如图，在$\triangle ABC$中，$D$是$AB$边上任意一点，$F$是$AC$的中点，过点$C$作$CE\parallel AB$交$DF$的延长线于点$E$，连接$AE$，$CD$.

(1)求证：四边形$ADCE$是平行四边形；

(2)若$\angle B=30^\circ$，$\angle CAB=45^\circ$，$CD=BD=4$，求$AD$的长.
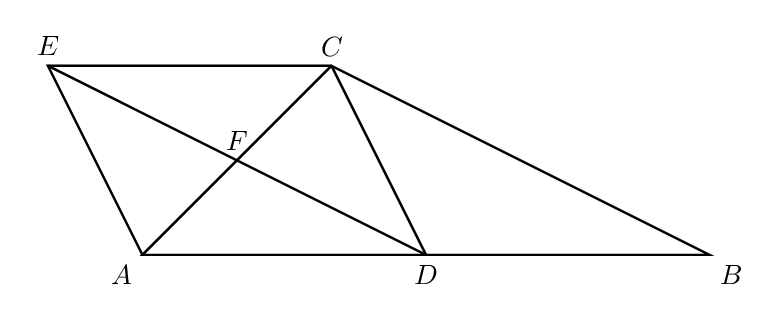
【解答】
【答案】
(1) 见解析

(2) $AD=2\sqrt{3}+2$

【分析】

【详解】
(1) 证明：$\because AB\parallel CE$，
$\therefore \angle CAD=\angle ACE$，$\angle ADE=\angle CED$.

$\because F$是$AC$的中点，
$\therefore AF=CF$，

$\therefore \triangle AFD\cong \triangle CFE(\text{AAS})$，
$\therefore DF=EF$，

又$\because AF=CF$，
$\therefore$ 四边形$ADCE$是平行四边形.

(2) 解：过点$C$作$CG\perp AB$于点$G$，

$\because CD=BD$，$\angle B=30^\circ$，
$\therefore \angle DCB=\angle B=30^\circ$，
$\therefore \angle CDG=60^\circ$，

在$\text{Rt}\triangle CGD$中，$\angle DGC=90^\circ$，$\angle CDG=60^\circ$，
$\therefore \angle DCG=30^\circ$，
$\therefore GD=\frac{1}{2}CD=2$，

$\therefore CG = \sqrt{4^2 - 2^2} = 2\sqrt{3}$,

$\because \angle CAG = \angle GCA = 45^\circ$,

$\therefore AG = CG = 2\sqrt{3}$,

$\therefore AD = AG + DG = 2\sqrt{3} + 2$.
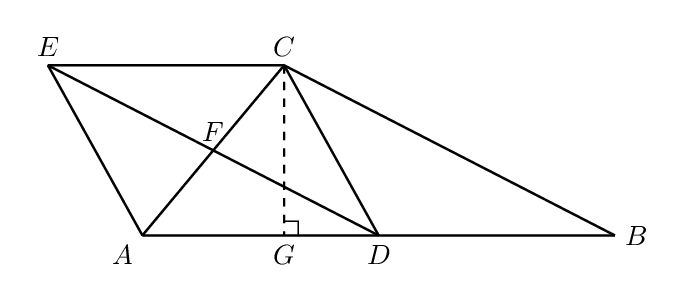